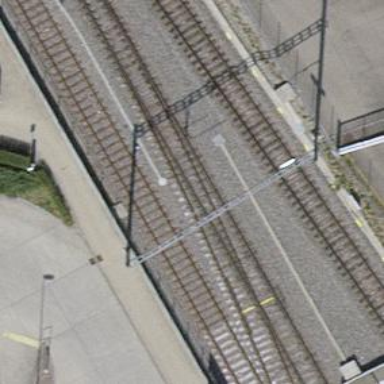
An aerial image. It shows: Railway siding with one electrified track and contact line.